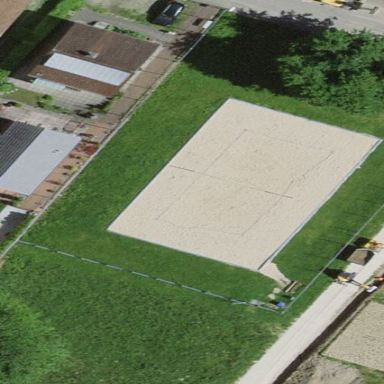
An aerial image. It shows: Sandy pitch for beach volleyball.